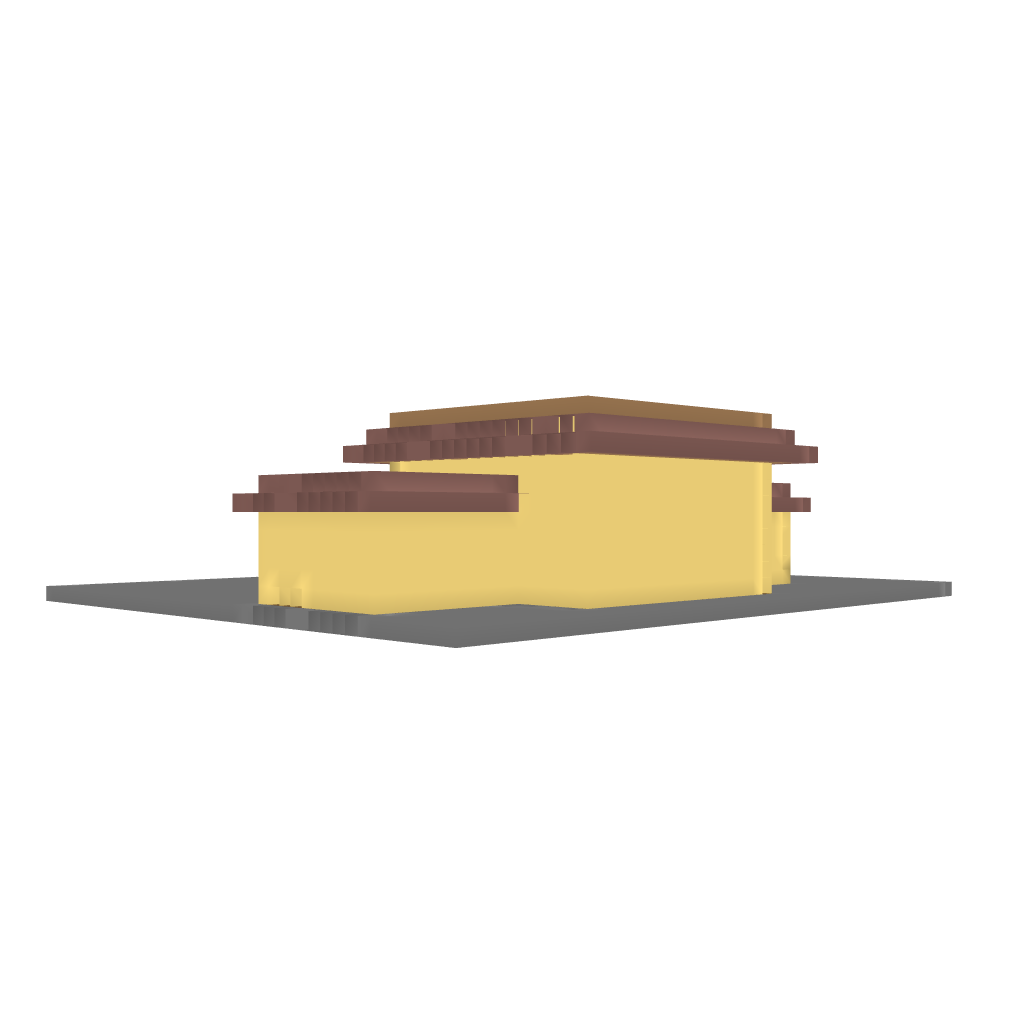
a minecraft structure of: Sandstone Mansion bad low quality